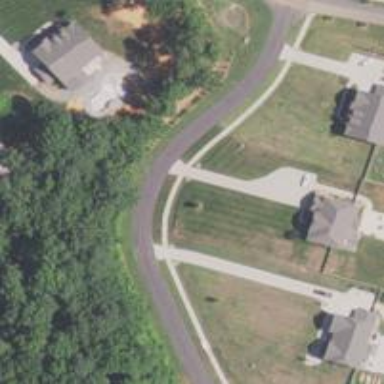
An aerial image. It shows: Residential road with asphalt surface. There is sidewalk on the left side.